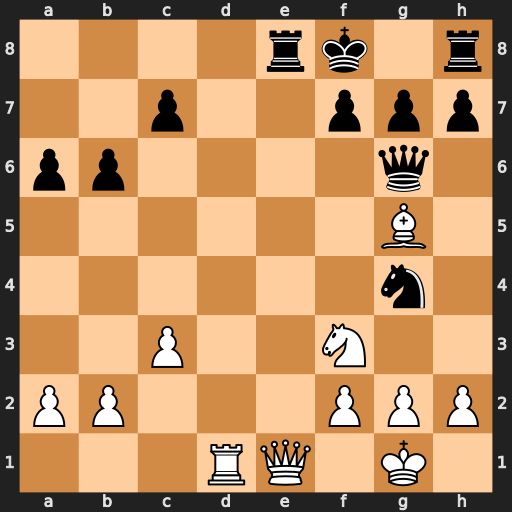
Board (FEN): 4rk1r/2p2ppp/pp4q1/6B1/6n1/2P2N2/PP3PPP/3RQ1K1
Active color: w
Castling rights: -
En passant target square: -
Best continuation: Qxe8+ Kxe8 Rd8#